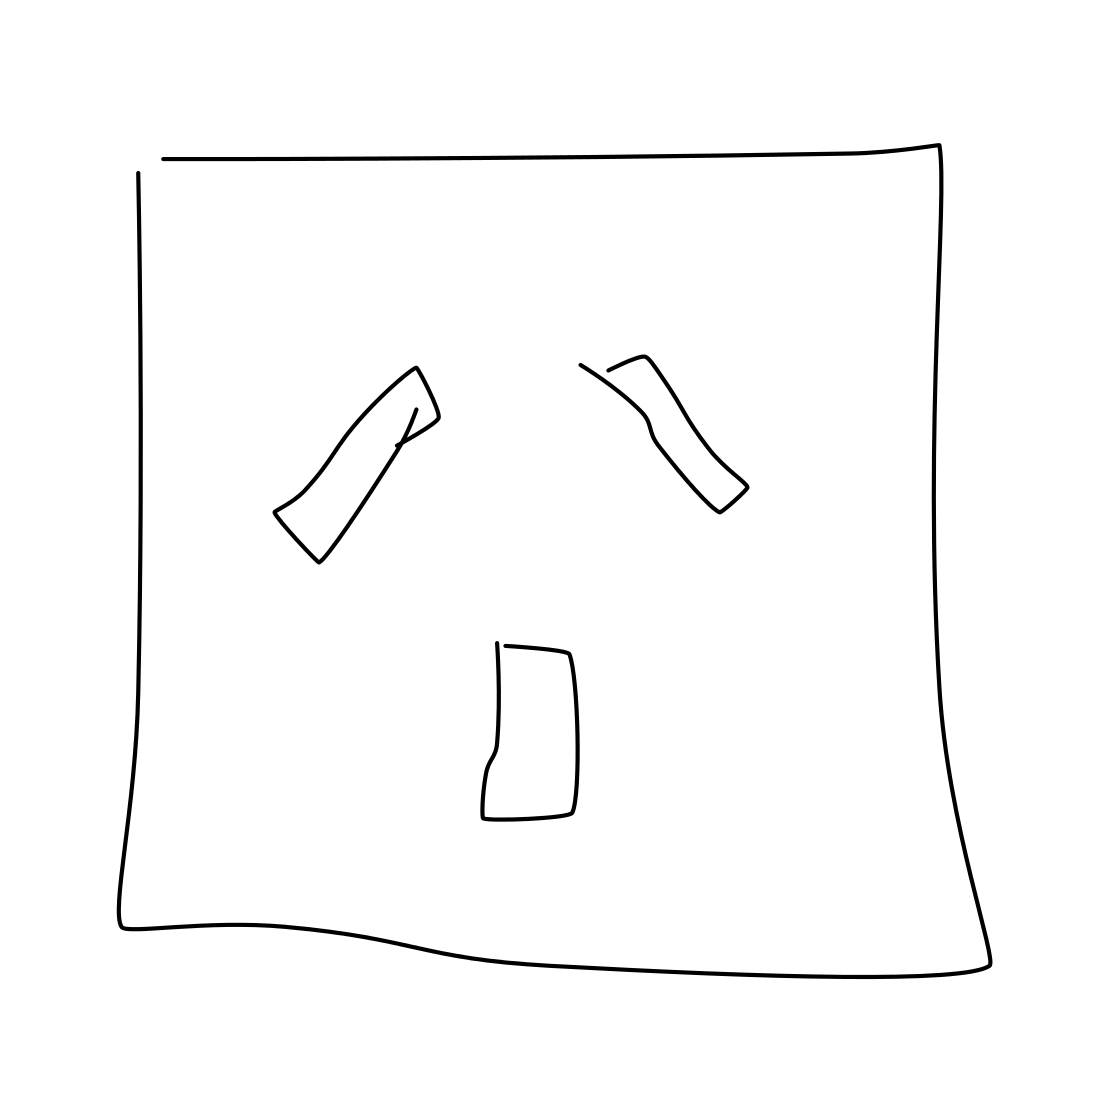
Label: power outlet